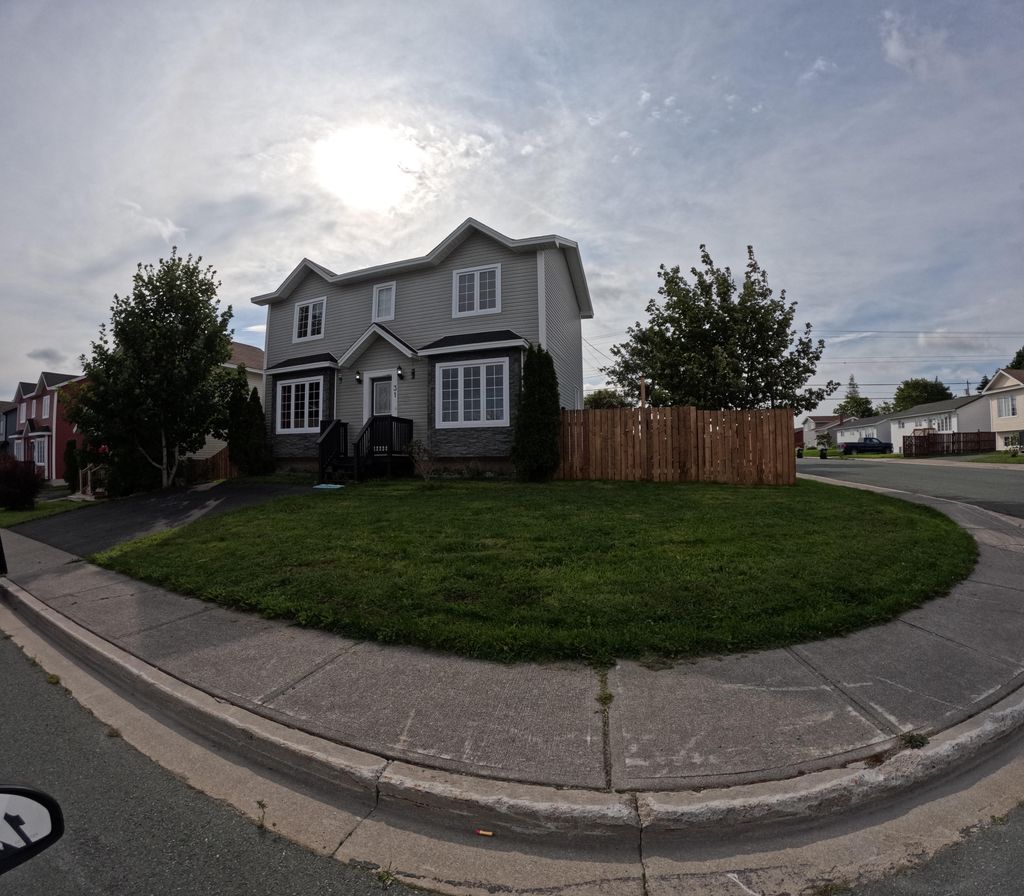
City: st_johns